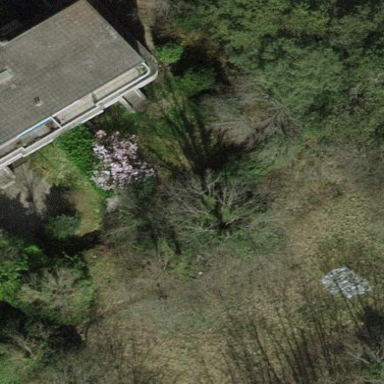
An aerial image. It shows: Garden area designated for leisure land.